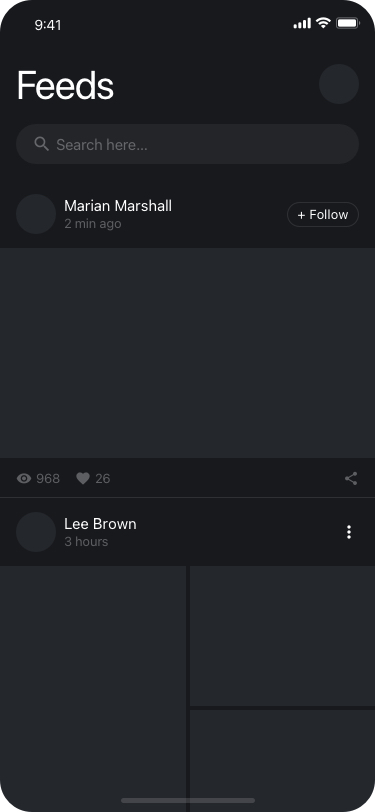
Text in this UI design:
Search here…
Feeds
Marian Marshall
2 min ago
+ Follow
968
26
Lee Brown
3 hours